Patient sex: M
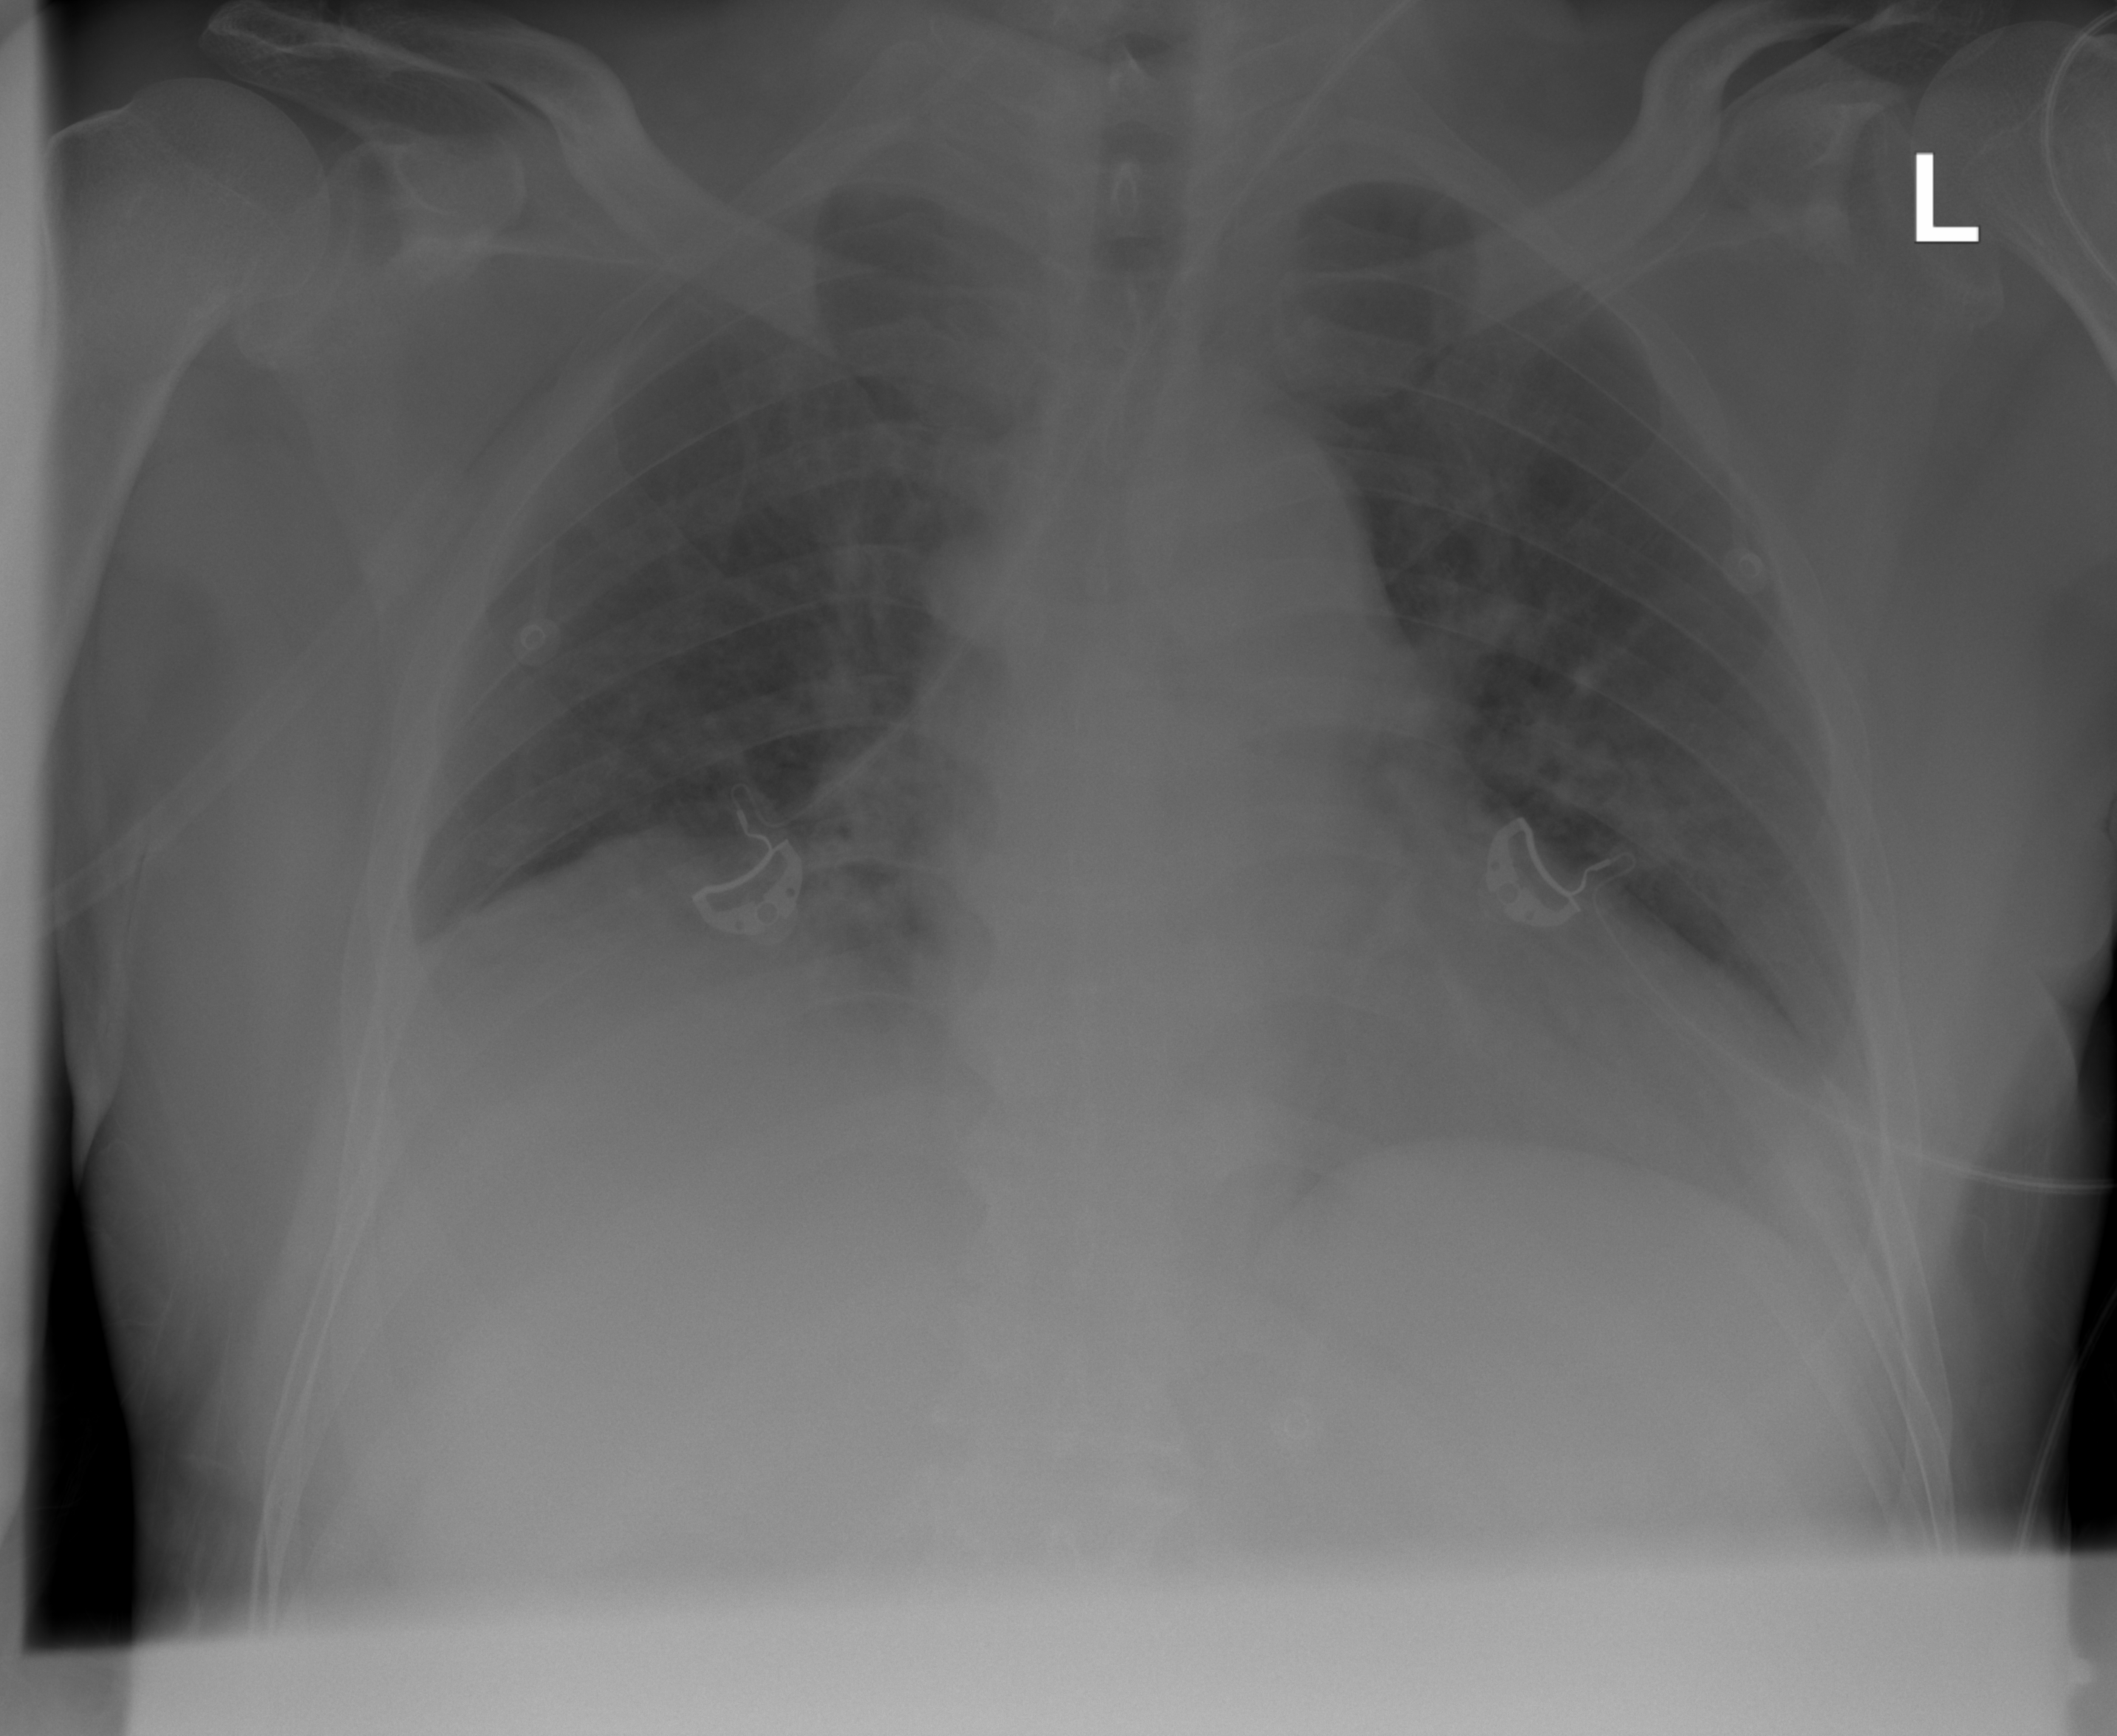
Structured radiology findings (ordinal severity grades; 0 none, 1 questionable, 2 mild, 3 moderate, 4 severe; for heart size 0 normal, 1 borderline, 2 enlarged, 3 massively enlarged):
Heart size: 2
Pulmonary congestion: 2
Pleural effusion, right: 2
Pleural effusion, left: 0
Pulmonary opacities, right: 0
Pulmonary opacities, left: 0
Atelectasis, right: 2
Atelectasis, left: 0